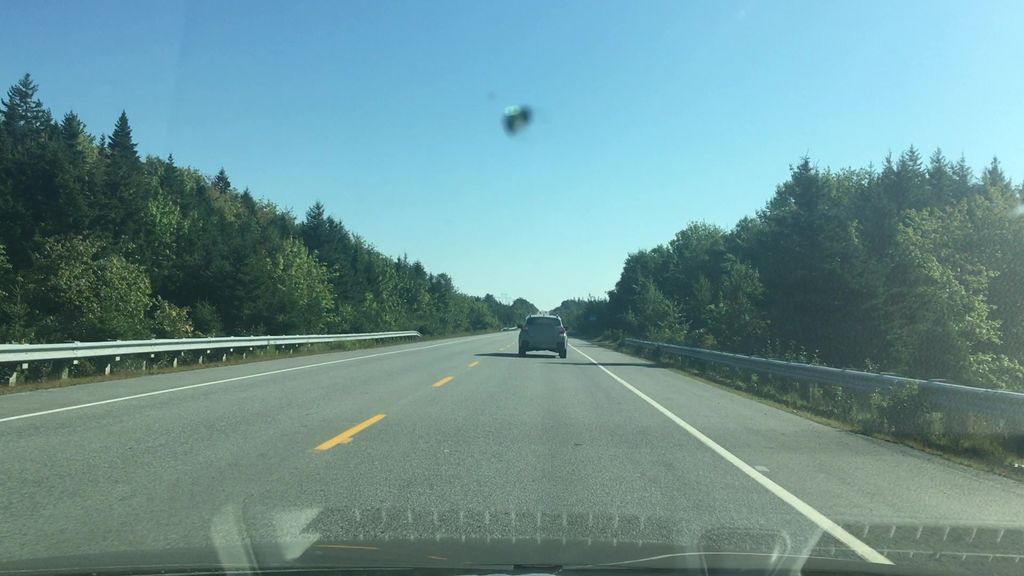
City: halifax